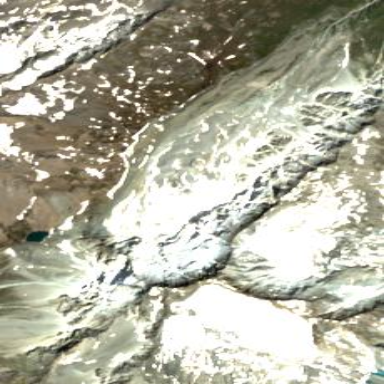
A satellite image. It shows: Stunning view of glacier.